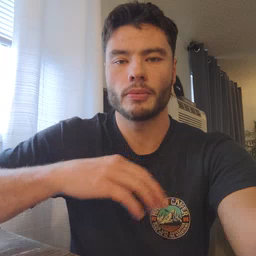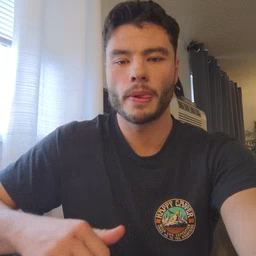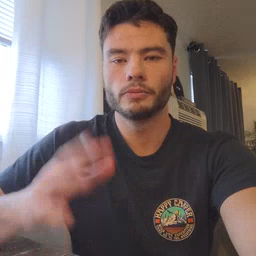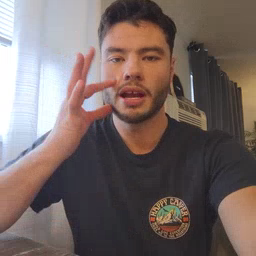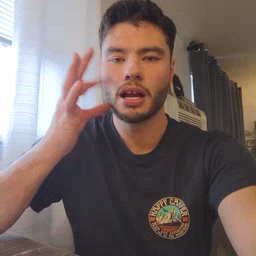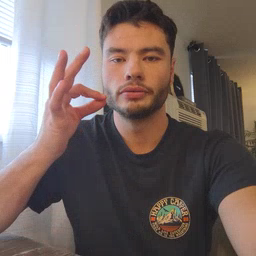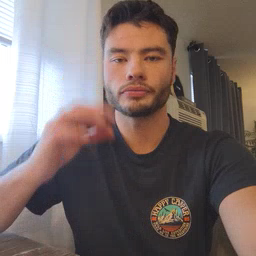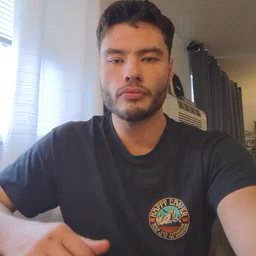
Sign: cat